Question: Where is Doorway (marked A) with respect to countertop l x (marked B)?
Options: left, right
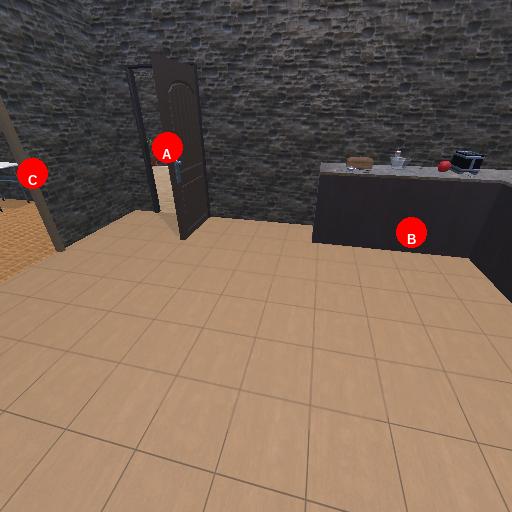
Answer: left